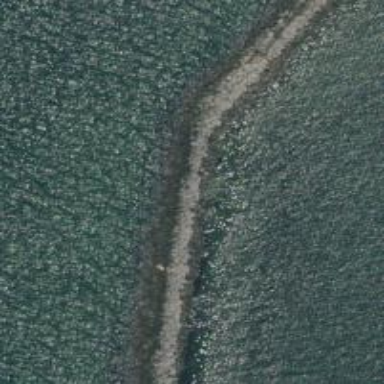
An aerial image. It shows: Breakwater structure.